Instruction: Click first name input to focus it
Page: traveler
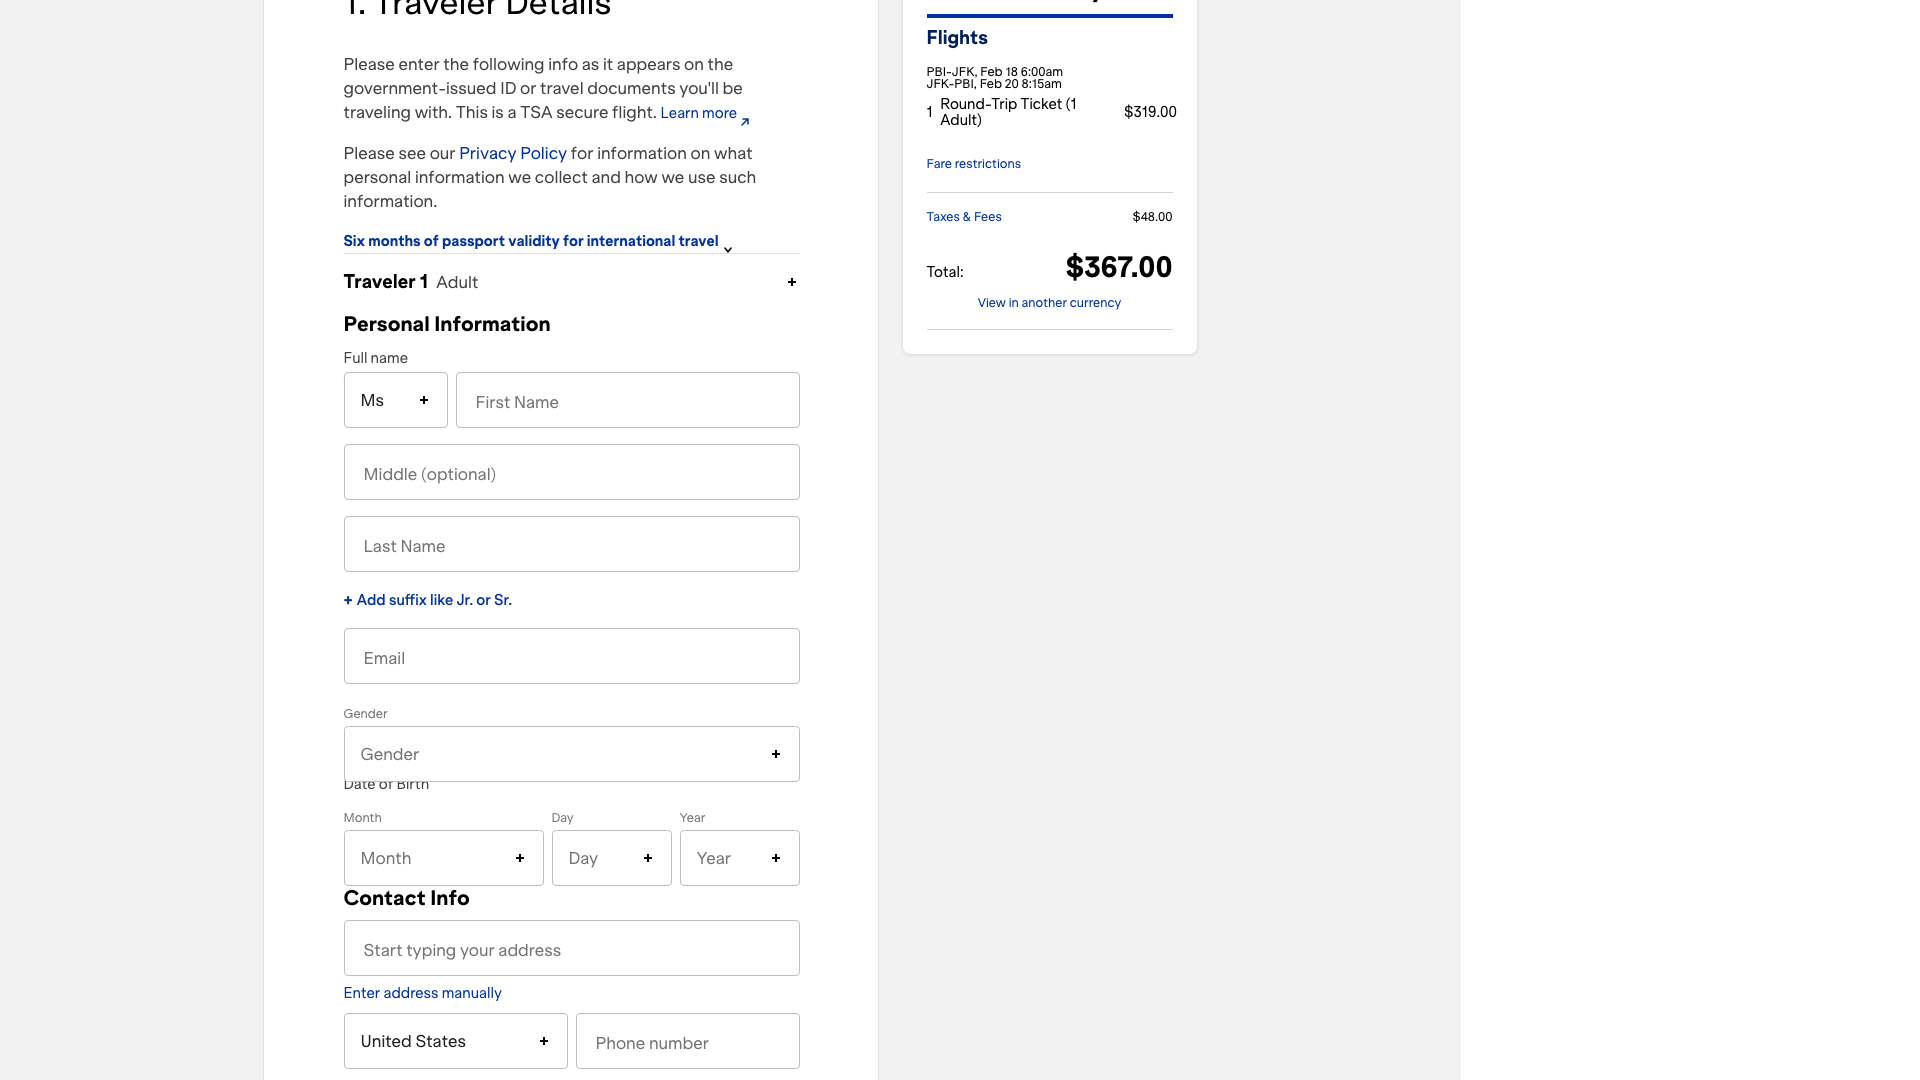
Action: click